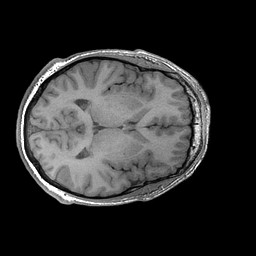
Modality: T1w
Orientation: axial
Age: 20
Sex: male
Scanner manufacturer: ge
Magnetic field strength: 3 T
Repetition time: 0.0073 s
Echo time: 0.003 s